【题型】填空题　【知识点】解析几何　【难度】easy
已知$A$是抛物线$x^2=2py(p>0)$上的一点，$F$为抛物线的焦点，$O$为坐标原点．当$|AF|=4$时，$\angle OFA=\frac{2\pi}{3}$，则$|OA|=\boldsymbol{\sqrt{21}}$．
【解答】

【分析】由已知结合抛物线的定义可求得$p$，再根据余弦定理求解．

【解答】解：过$A$作准线的垂线$AC$，过$F$作$AC$的垂线，垂足分别为$C$，$B$．

由题意$\angle BFA=\angle OFA-\frac{\pi}{2}=\frac{\pi}{6}$，

$A$点到准线的距离为：$d=|AB|+|BC|=p+2=4$，

解得$p=2$，则$|OF|=1$，$|OA|=\sqrt{1^2+4^2-2×1×4×\left(-\frac{1}{2}\right)}=\sqrt{21}$．

故答案为：$\sqrt{21}$．

【点评】本题考查抛物线的几何性质，考查化归与转化思想，是中档题．
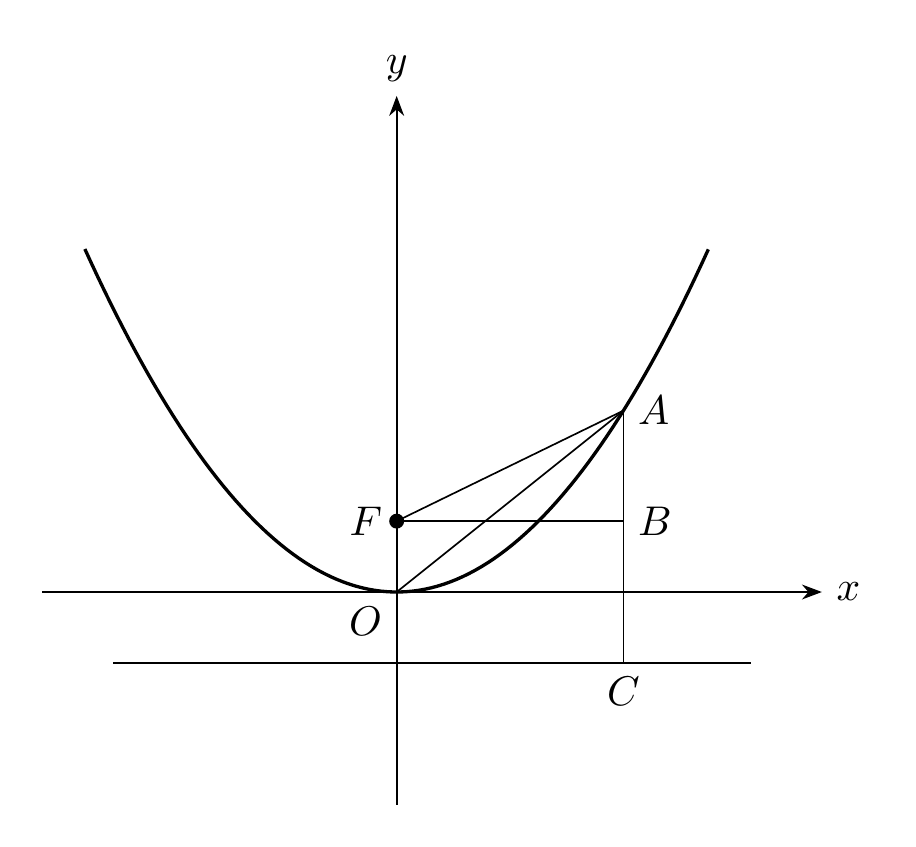